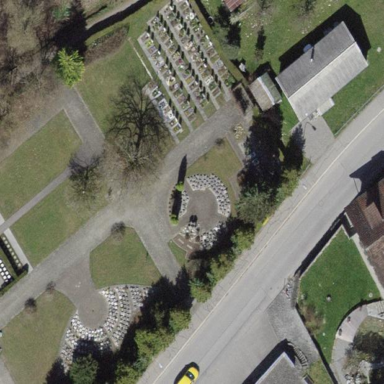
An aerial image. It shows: Cemetery.